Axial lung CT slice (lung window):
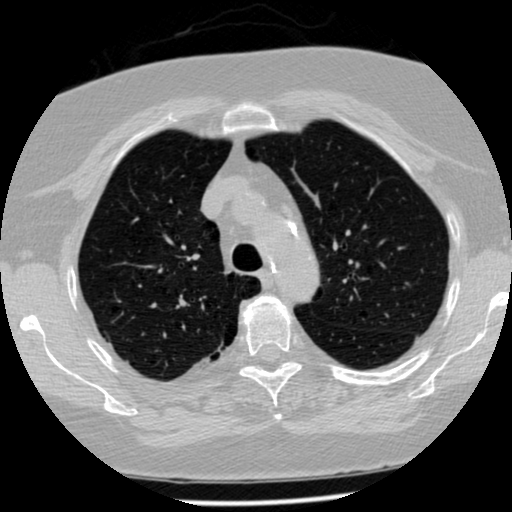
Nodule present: no